Question: My company has a lot of different jars/existing projects that they run at their customers. For debugging purposes, we would like to generate a log which class every component loads and more specifically: . For example: stack.overflow.ClassA in jar StackOverFlowJar.jar.
I have experimented with passing each jar/existing project a custom class loader. This custom class loader could potentially write above information to a file, and delegate the normal flow of class loading to its parent.
My CustomClassLoader extends ClassLoader, and I can see it loads classes such as:
'''
java.lang.Class
java.lang.Thread
java.lang.ThreadGroup
'''
etc etc, all the standard java classes from the core library. These classes do reach my CustomClassLoader. However, as can be seen by next image:

source: <URL>
There are multiple ClassLoaders. The Bootstrap ClassLoader (the one I extend with my CustomClassLoader) is only responsible for core libraries. If it can't find a custom created class, it will delegate it back to the Extension ClassLoader. If the Extension ClassLoader can't find it, it will delegate it back to the Application ClassLoader, and I can see in debugging modus, this is indeed the one that loads my custom classes. But it doesn't do so through my CustomClassLoader.
Is it possible to extend the Application ClassLoader and the extension ClassLoader? Or is there perhaps another workaround for my problem?
Thank you very much in advance!
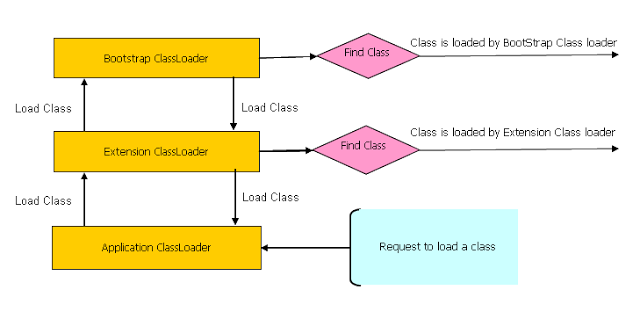
Answer: You could create a simple Jar file, run that, using just that Jar in the classpath. You could then have a class that extends 'URLClassLoader', pass this object your real classpath, load your real main class through your ClassLoader, and invoke the main method using reflection.
Example main method
'''
public static void main (String... args) throws ClassNotFoundException, NoSuchMethodException, InvocationTargetException, IllegalAccessException {
URL[] classpath = new URL[0];
LoggingClassLoader loggingClassLoader = new LoggingClassLoader(classpath, Main.class.getClassLoader());
Class<?> aClass = loggingClassLoader.loadClass("com.company.project.RealMain");
Method main = aClass.getMethod("main", args.getClass());
main.invoke(null);
}
'''
Example class loader object
I have slightly extended the example, with there now being one loader per jar/ URL, in case you need to keep track of which class was loaded from what jar:
'''
public static class LoggingClassLoader extends URLClassLoader {
final List<ChildLogger> childLochildLoggersders = new ArrayList<>();
public LoggingClassLoader(URL[] urls, ClassLoader parent) {
super(urls, parent);
for(URL url : urls) {
childLochildLoggersders.add(new ChildLogger(url, this));
}
}
@Override
protected Class<?> findClass(String name) throws ClassNotFoundException {
for(ChildLogger childLoader : childLochildLoggersders) {
try {
return childLoader.loadClass(name);
} catch(ClassNotFoundException ignore) {
}
}
throw new ClassNotFoundException(name);
}
private static class ChildLogger extends URLClassLoader {
private final URL url;
private ChildLogger(URL url, ClassLoader parent) {
super(new URL[]{url}, parent);
this.url = url;
}
@Override
protected Class<?> findClass(String name) throws ClassNotFoundException {
Class<?> aClass = super.findClass(name);
System.out.println("Loaded from :" + url + " class: " + name);
return aClass;
}
}
}
'''